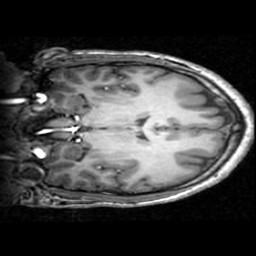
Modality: T1w
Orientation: coronal
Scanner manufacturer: ge
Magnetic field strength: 3 T
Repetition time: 0.009036 s
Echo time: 0.00184 s